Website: bh-photo
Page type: billing-address
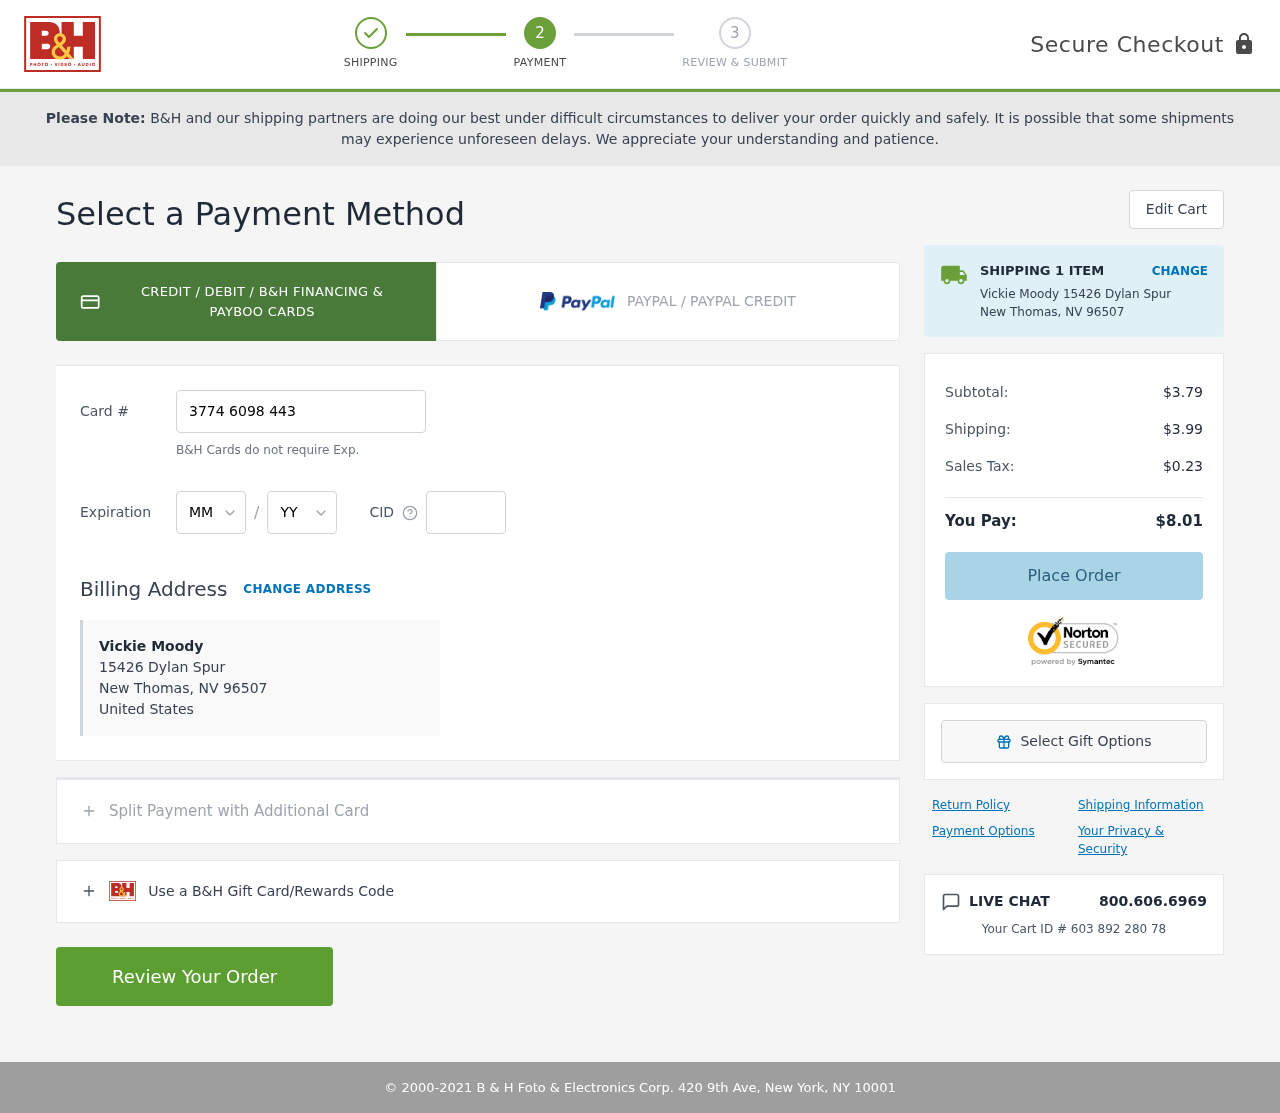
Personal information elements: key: PII_CARD_CVV
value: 7490
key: PII_CARD_EXPIRY_MONTH
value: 08
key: PII_CARD_EXPIRY_YEAR
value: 27
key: PII_CARD_NUMBER
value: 3774 6098 4431 115
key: PII_CITY
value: New Thomas
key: PII_COUNTRY
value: United States
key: PII_FULLNAME
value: Vickie Moody
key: PII_POSTCODE
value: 96507
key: PII_STATE_ABBR
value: NV
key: PII_STREET
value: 15426 Dylan Spur
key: PII_FULLNAME2
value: Vickie Moody
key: PII_STREET2
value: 15426 Dylan Spur
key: PII_CITY_STATE_ZIP2
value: New Thomas, NV
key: PII_POSTCODE2
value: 96507
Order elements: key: ORDER_NUM_ITEMS
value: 1
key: ORDER_SUBTOTAL
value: $3.79
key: ORDER_SHIPPING_COST
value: $3.99
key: ORDER_TAX
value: $0.23
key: ORDER_TOTAL
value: $8.01
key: ORDER_ID
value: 603 892 280 78